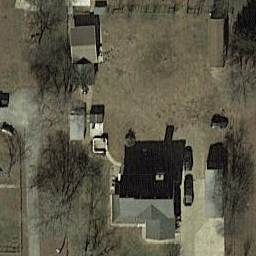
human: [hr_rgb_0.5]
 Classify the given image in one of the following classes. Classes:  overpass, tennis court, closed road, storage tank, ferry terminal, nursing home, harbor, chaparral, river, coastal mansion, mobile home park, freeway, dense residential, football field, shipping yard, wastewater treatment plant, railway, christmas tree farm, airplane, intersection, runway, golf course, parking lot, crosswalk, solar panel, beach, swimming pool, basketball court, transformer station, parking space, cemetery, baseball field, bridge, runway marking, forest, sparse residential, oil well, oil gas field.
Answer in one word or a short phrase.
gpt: sparse residential